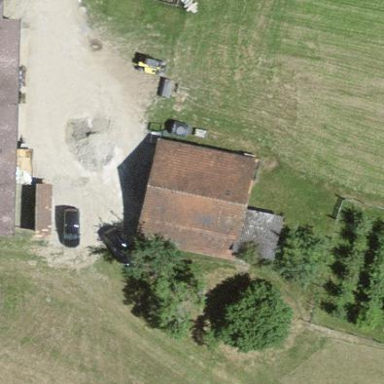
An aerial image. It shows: Barn.